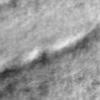
Label: no_change